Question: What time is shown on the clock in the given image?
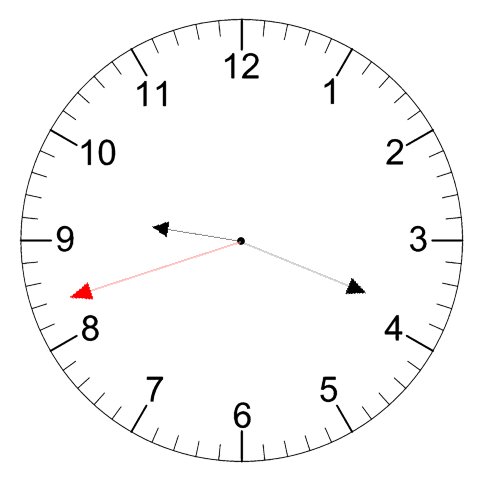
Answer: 09:18:42